Question: Some odd arrows are appearing on my site, you can see them above the heading tag below:

I've tried using Chromes developer tools to find what class/id they are but can't locate them?
You can see them below the fold at: <URL>
How can I remove these for good!?
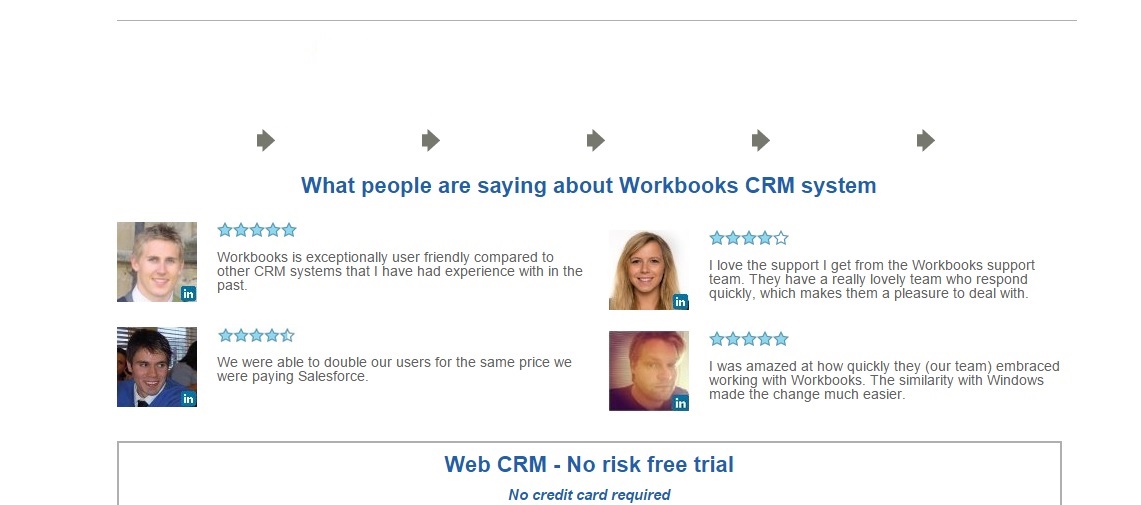
Answer: Try:
'''
#homepage-full .node-homepage {
background: none !important;
}
'''